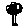
Label: tree